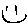
Label: smiley face